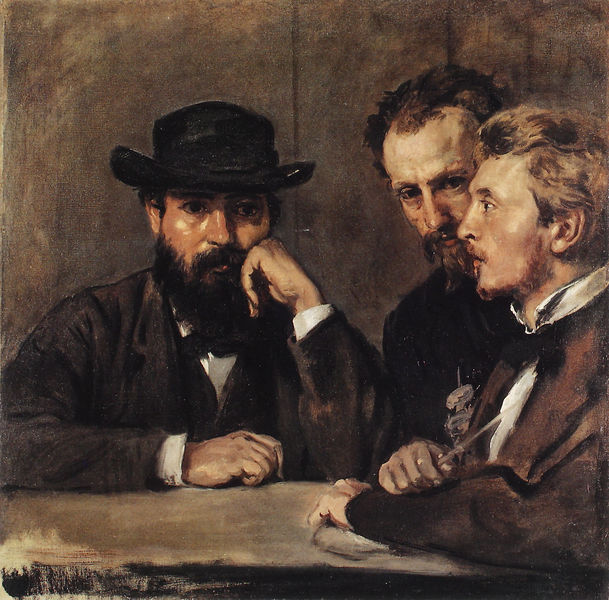
Titel: Selbstbildnis mit Hildebrand und Grant
Künstler: Hans von Marées
Institution: Wuppertal, Von-der-Heydt-Museum
Schlagwörter: feder, gemälde, hand, mann, sitzen, braun, frankreich, hut, männer, schwarz, tisch, blick, schleife, anzug, bart, blond, hemd, kragen, öl, realismus, drei, pfeife, nachdenklich, fliege, melone, böklin, einer